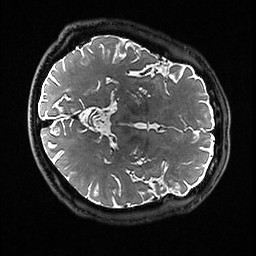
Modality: T2w
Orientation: axial
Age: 72
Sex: male
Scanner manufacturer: ge
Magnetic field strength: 3 T
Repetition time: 3.202 s
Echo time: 0.05868 s